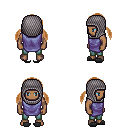
a pixel art fantasy rpg character, male body template, human, dark skin, chain tabard jacket, teal pants, brown twin-tailed hairstyle, chain hood, gray slippers, four views (front, back, left, right), 2x2 character sprite sheet, small pixel art, hard edges, no anti-aliasing